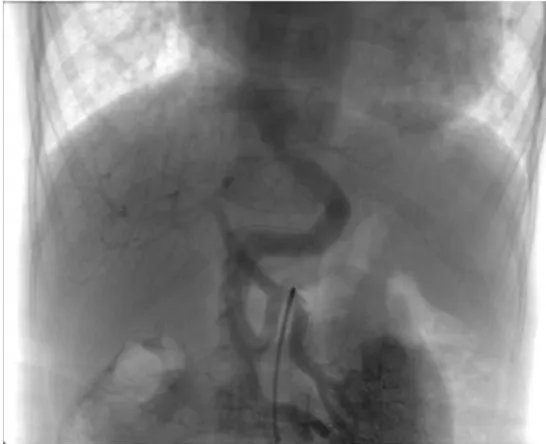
Selective retrograde catheter angiography demonstrating the presence of a side-to-side shunt between the portal vein and IVC along with an acceptable intrahepatic portal venous system.
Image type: radiology (x_ray)